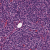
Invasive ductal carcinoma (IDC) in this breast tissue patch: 1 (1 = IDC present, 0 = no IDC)